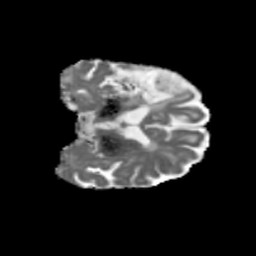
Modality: MD
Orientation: coronal
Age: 75
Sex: male
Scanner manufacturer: siemens
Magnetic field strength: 3 T
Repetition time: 5.47 s
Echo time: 0.0854 s